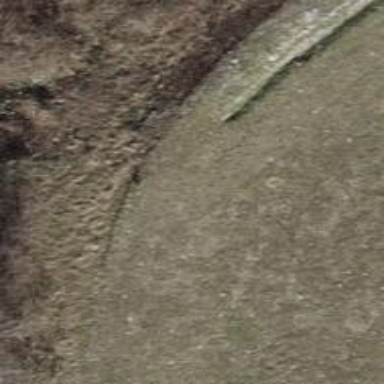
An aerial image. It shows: Abandoned railway with one track.